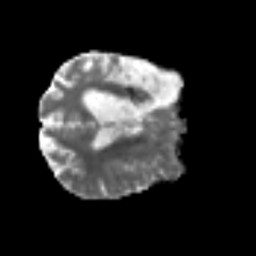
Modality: MD
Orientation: axial
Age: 50
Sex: male
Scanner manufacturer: siemens
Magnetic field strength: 3 T
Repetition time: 6.1 s
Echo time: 0.101 s